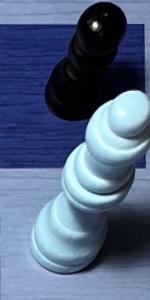
Label: Queen_White